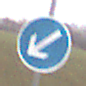
Verkehrszeichen: VorgeschriebeneVorbeifahrtLinks
Umgebung: Outdoor, RoadRail
Tageszeit: Midday
Wetter: Overcast
Licht: Natural
Jahreszeit: NotSpecified
Kontrast: LowContrast